Question: I'm trying to add <URL> for a Swift project I'm working on via CocoaPods since CocoaPods now supports Swift.
Here's my podfile.
'''
source 'https://github.com/CocoaPods/Specs.git'
use_frameworks!
platform :ios, '7.0'
pod 'Google-Maps-iOS-SDK'
'''
Pod installation completes successfully and I could import the framework like this 'import GoogleMaps' without any compilation errors.
But then I went ahead and added a UIView and set its class to 'GMSMapView' and added a IBOutlet to my view controller and build the project. I get the following error.

I've added and used libraries written in Objective-C like MagicalRecord, MBProgressHUD on Swift projects without any issue.
I uploaded a demo Xcode project <URL> as well.
Any way to resolve this?
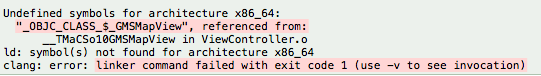
Answer: The problem that you are facing is a combination of a bug on CocoaPods and a malformed podspec. <URL> for more information.
Feel free to use this podspec:
<URL>
... in your Podfile as:
'''
pod 'Google-Maps-iOS-SDK', :podspec => "https://raw.githubusercontent.com/Reflejo/GoogleMapsPodspec/master/Google-Maps-iOS-SDK.podspec.json"
'''